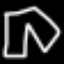
Label: pants